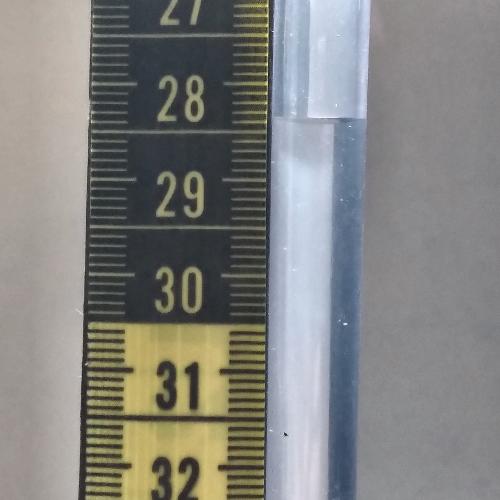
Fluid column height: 28.4 cm